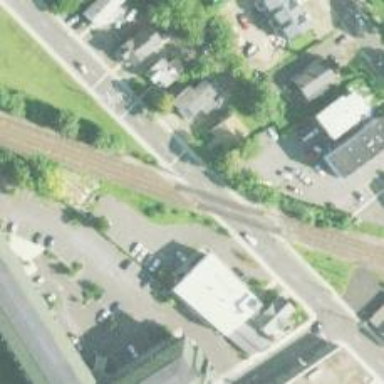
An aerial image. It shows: Crossing for the railway.